Question: ASP.NET MVC4 Project with WebAPI endpoints. I'm trying to configure AR for both MVC Controllers and API controllers. I added the following:

And now I see two more files in App_Start: AttributeRoutingConfig, and AttributeRoutingHttpConfig.
The first has this:
'''
[assembly: WebActivator.PreApplicationStartMethod(typeof(AttributeRoutingConfig), "Start")]
public static class AttributeRoutingConfig
{
public static void RegisterRoutes(RouteCollection routes)
{
GlobalConfiguration.Configuration.Routes.MapHttpAttributeRoutes();
}
public static void Start()
{
RegisterRoutes(RouteTable.Routes);
}
}
'''
The second has this:
'''
[assembly: WebActivator.PreApplicationStartMethod(typeof(AttributeRoutingHttpConfig), "Start")]
public static class AttributeRoutingHttpConfig
{
public static void RegisterRoutes(HttpRouteCollection routes)
{
routes.MapHttpAttributeRoutes();
}
public static void Start()
{
RegisterRoutes(GlobalConfiguration.Configuration.Routes);
}
}
'''
In my GlobalConfig I have this:
'''
GlobalConfiguration.Configure(WebApiConfig.Register);
'''
In my WebApiConfig I have this:
'''
config.MapHttpAttributeRoutes();
'''
The error I get when I try to POST to a route decorated with [POST("api/message")]:
'''
The constraint entry 'inboundHttpMethod' on the route with route template 'api/message' must have a string value or be of a type which implements 'IHttpRouteConstraint'.
'''
In my Global.asax:
'''
GlobalConfiguration.Configure(WebApiConfig.Register);
RouteConfig.RegisterRoutes(RouteTable.Routes);
'''
What am I doing wrong?
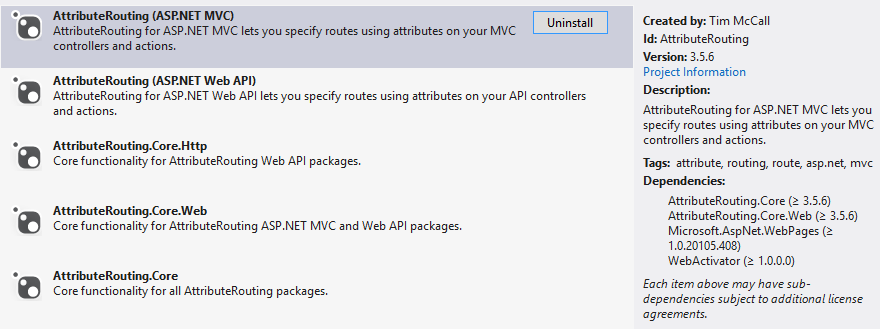
Answer: You are trying to combine Tim McCall's package + Web API 2's built-in Attribute routing feature. Do not install the package as its already built into Web API 2 version.
Check this: <URL>